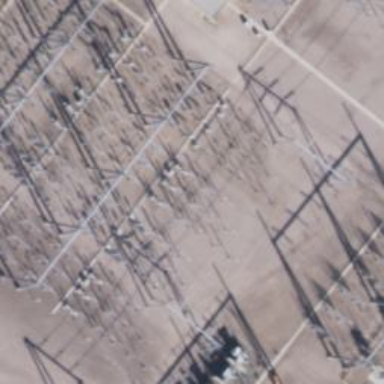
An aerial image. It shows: Switch used for power control.